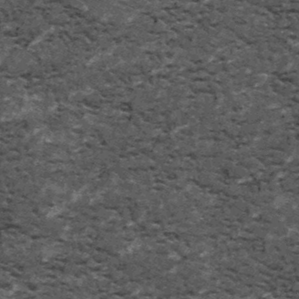
Label: frost